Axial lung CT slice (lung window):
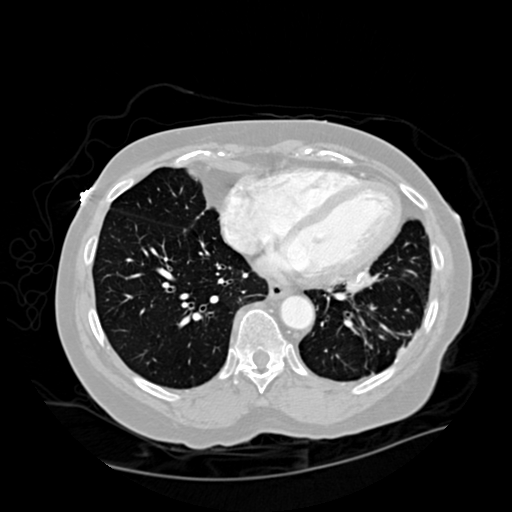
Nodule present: no